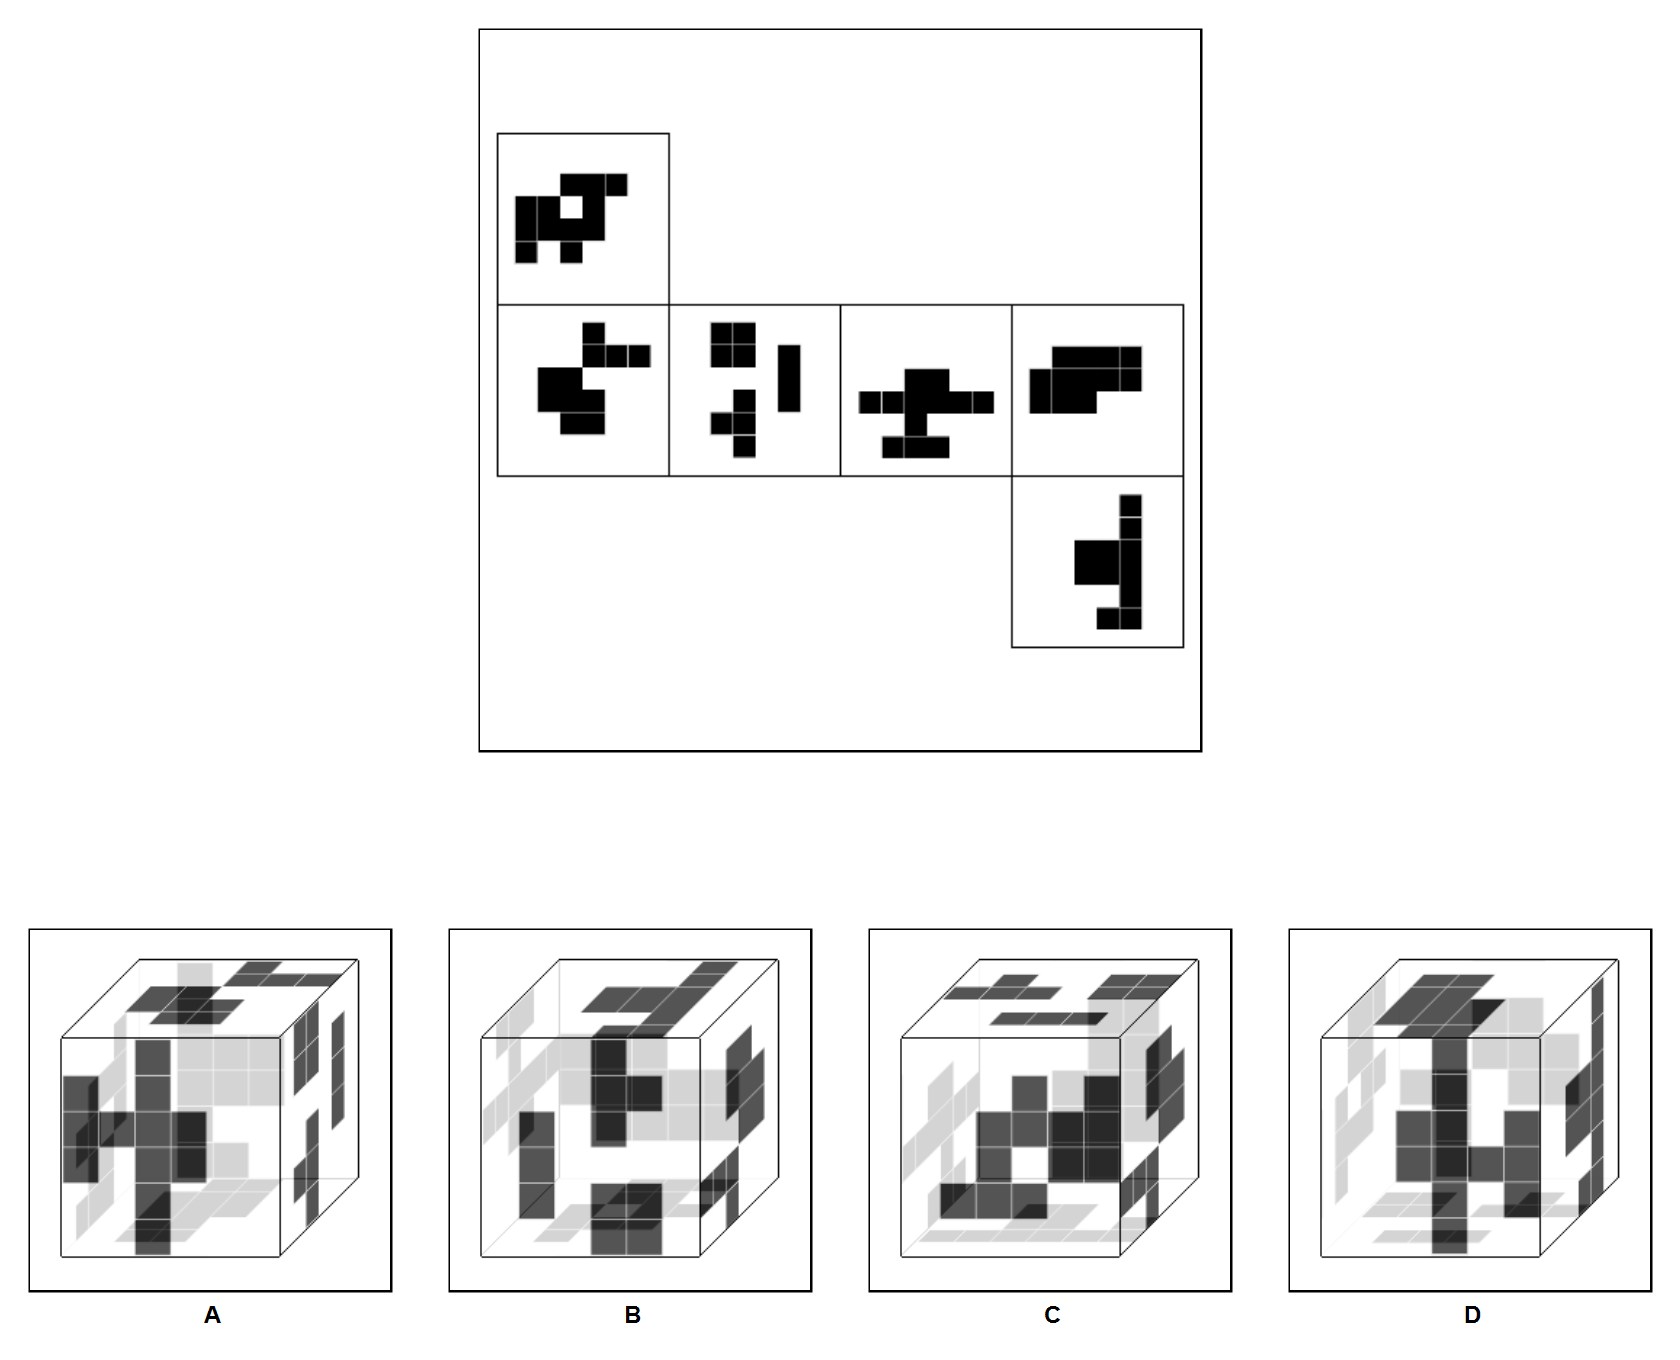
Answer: B